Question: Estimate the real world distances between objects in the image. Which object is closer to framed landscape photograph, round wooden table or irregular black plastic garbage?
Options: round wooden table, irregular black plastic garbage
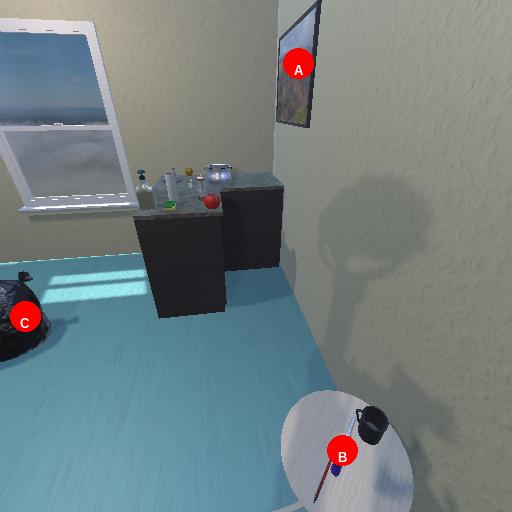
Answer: round wooden table